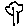
Label: tree